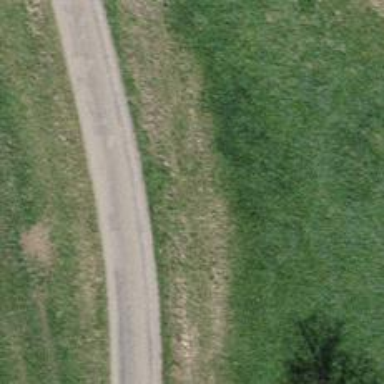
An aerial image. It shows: Unclassified road with asphalt surface.